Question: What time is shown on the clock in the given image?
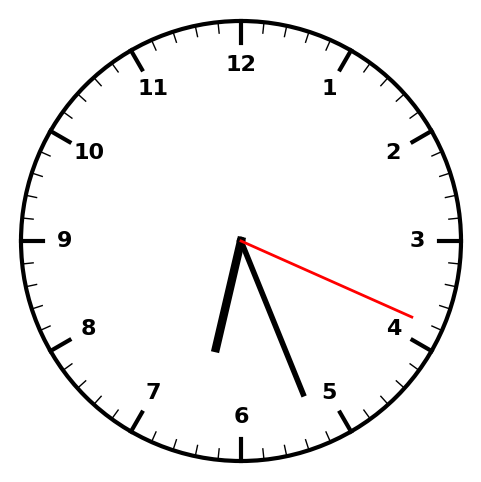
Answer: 06:26:19